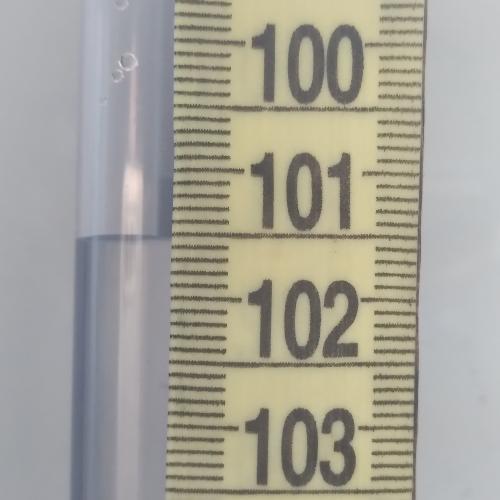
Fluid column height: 101.5 cm